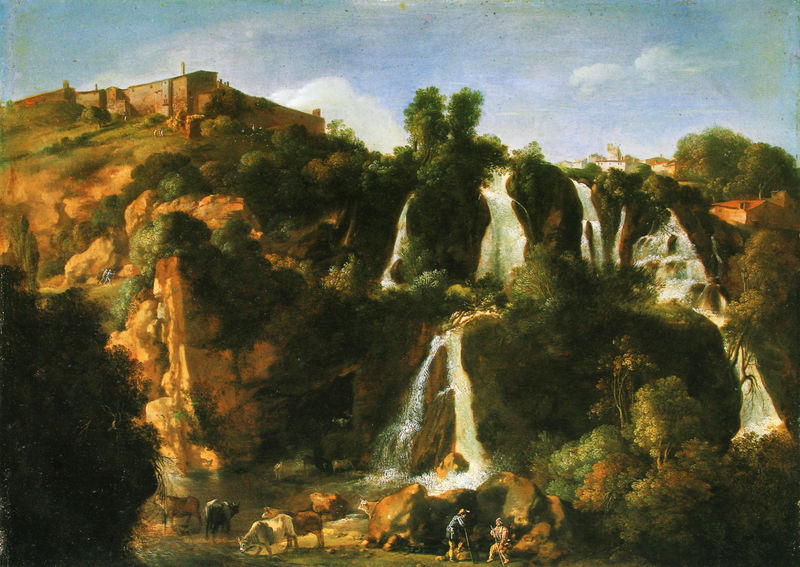
Titel: Wasserfälle in Tivoli
Künstler: Cornelis van Poelenburch
Standort: München
Institution: Alte Pinakothek
Schlagwörter: baum, berg, felsen, gemälde, himmel, wasser, bäume, fluss, grün, landschaft, menschen, haus, malerei, trinken, steine, häuser, hügel, kühe, klassizismus, höhle, tal, wasserfall, gebirge, dorf, kuh, vegetation, kühle, bergdorf, rinder, burg, wandern, hirten, toskana, plaudern, burgwall, hilrten